Interaction volume radius: 10 \u00c5
Interaction volume height: 25 \u00c5
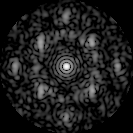
Disorder parameter: 0.5624